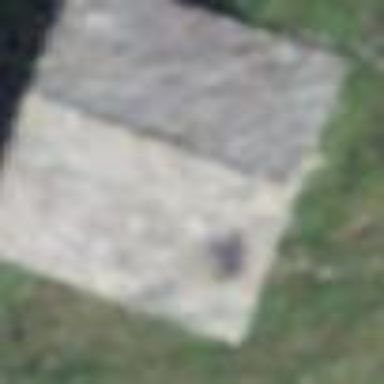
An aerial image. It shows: Simple and straightforward house.